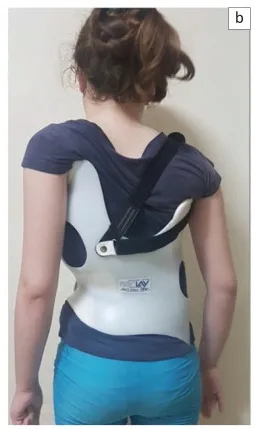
The three braces made for the patient. A Gensingen brace pattern 4C to address the clinical pattern change (9/2020).
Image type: medical_photograph (skin_photograph)